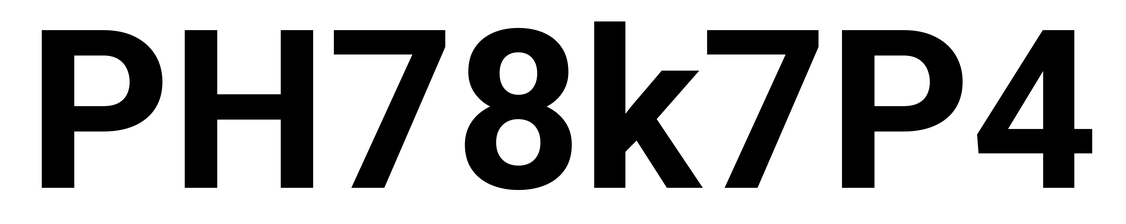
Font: Roboto_Bold